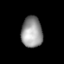
Tissue: lung
Cell type: Epithelial cells
Senescence score: 0.1888
Nuclear area (px): 637
Mean DAPI intensity: 151.129